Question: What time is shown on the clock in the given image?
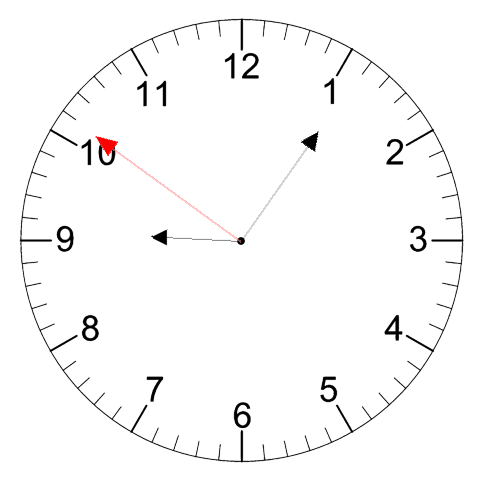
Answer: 09:05:51